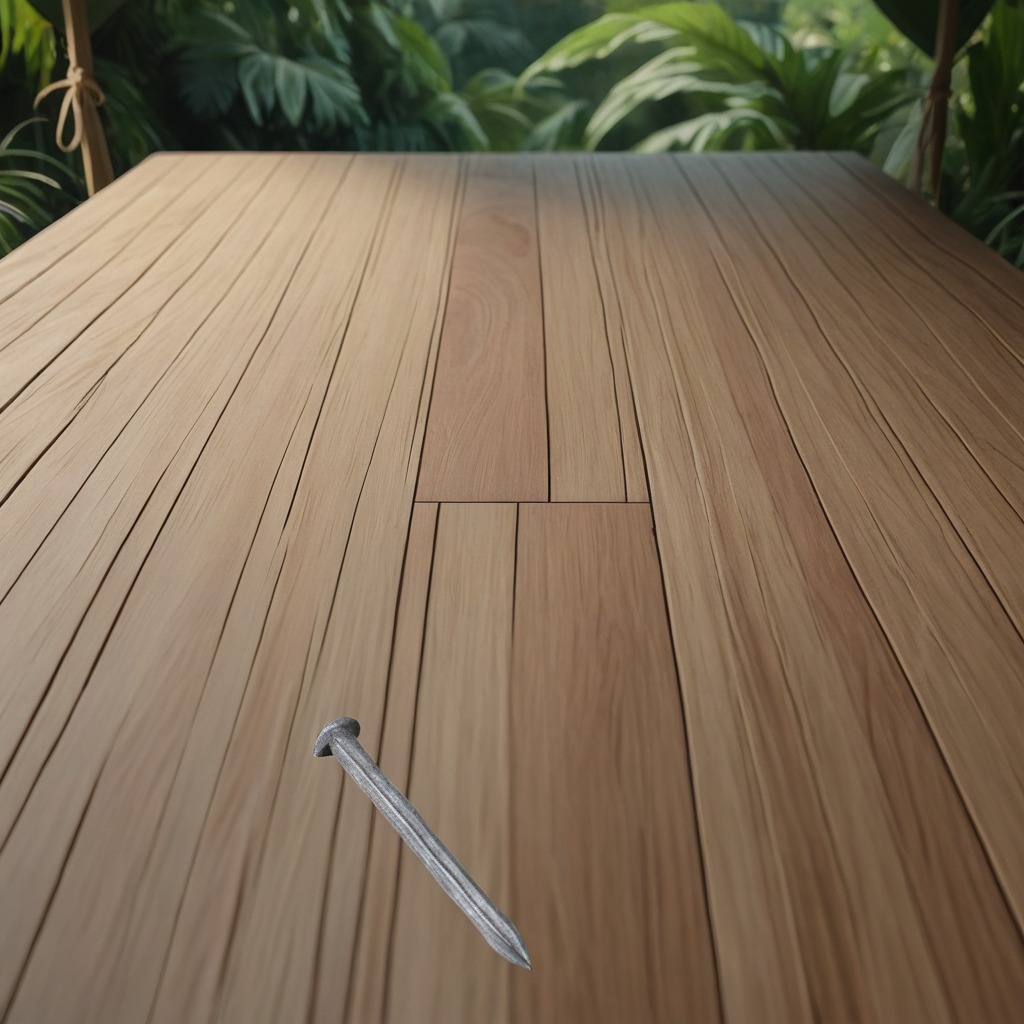
A clean wooden table inside a jungle field workshop tent humid ambient light worn but an iron nail lies on the wooden table